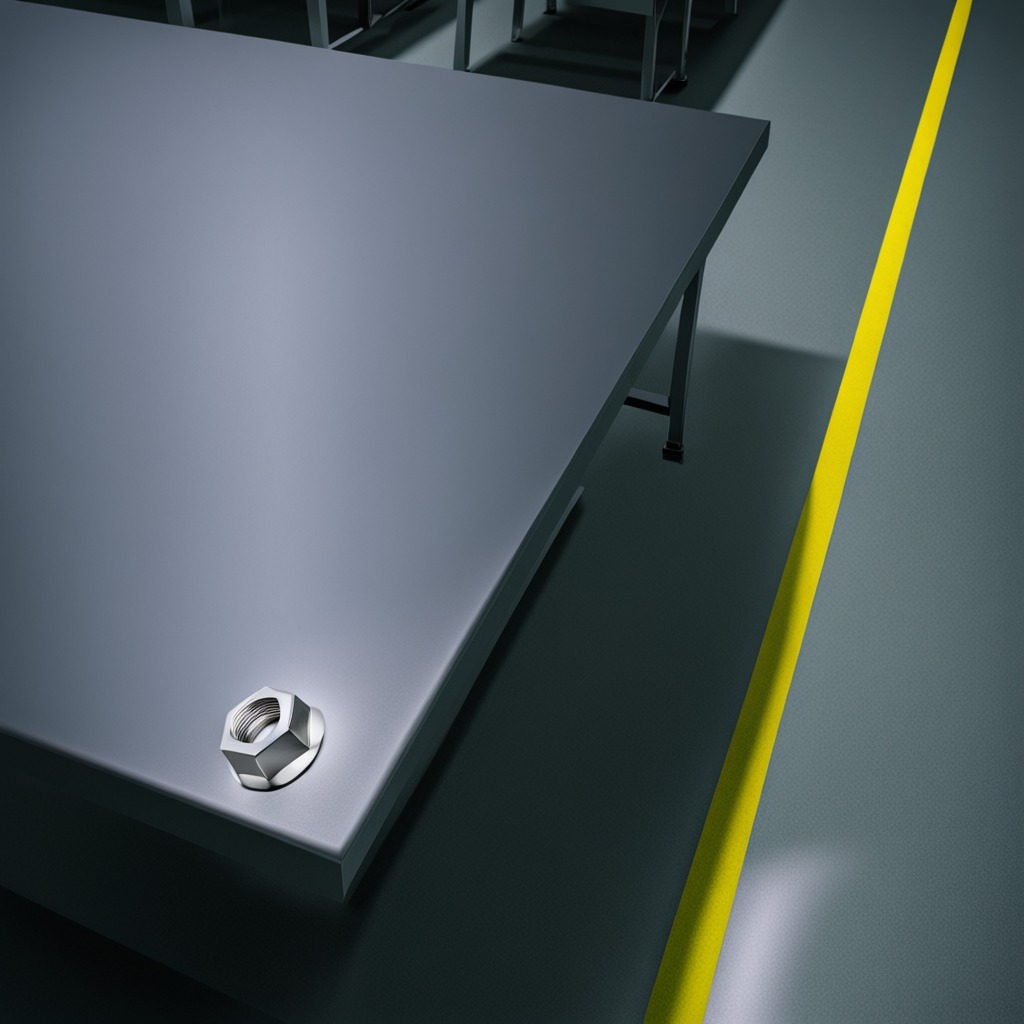
A metal nut lies on a clean empty table in a railway signal maintenance room lit by harsh overhead fluorescents.